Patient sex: M
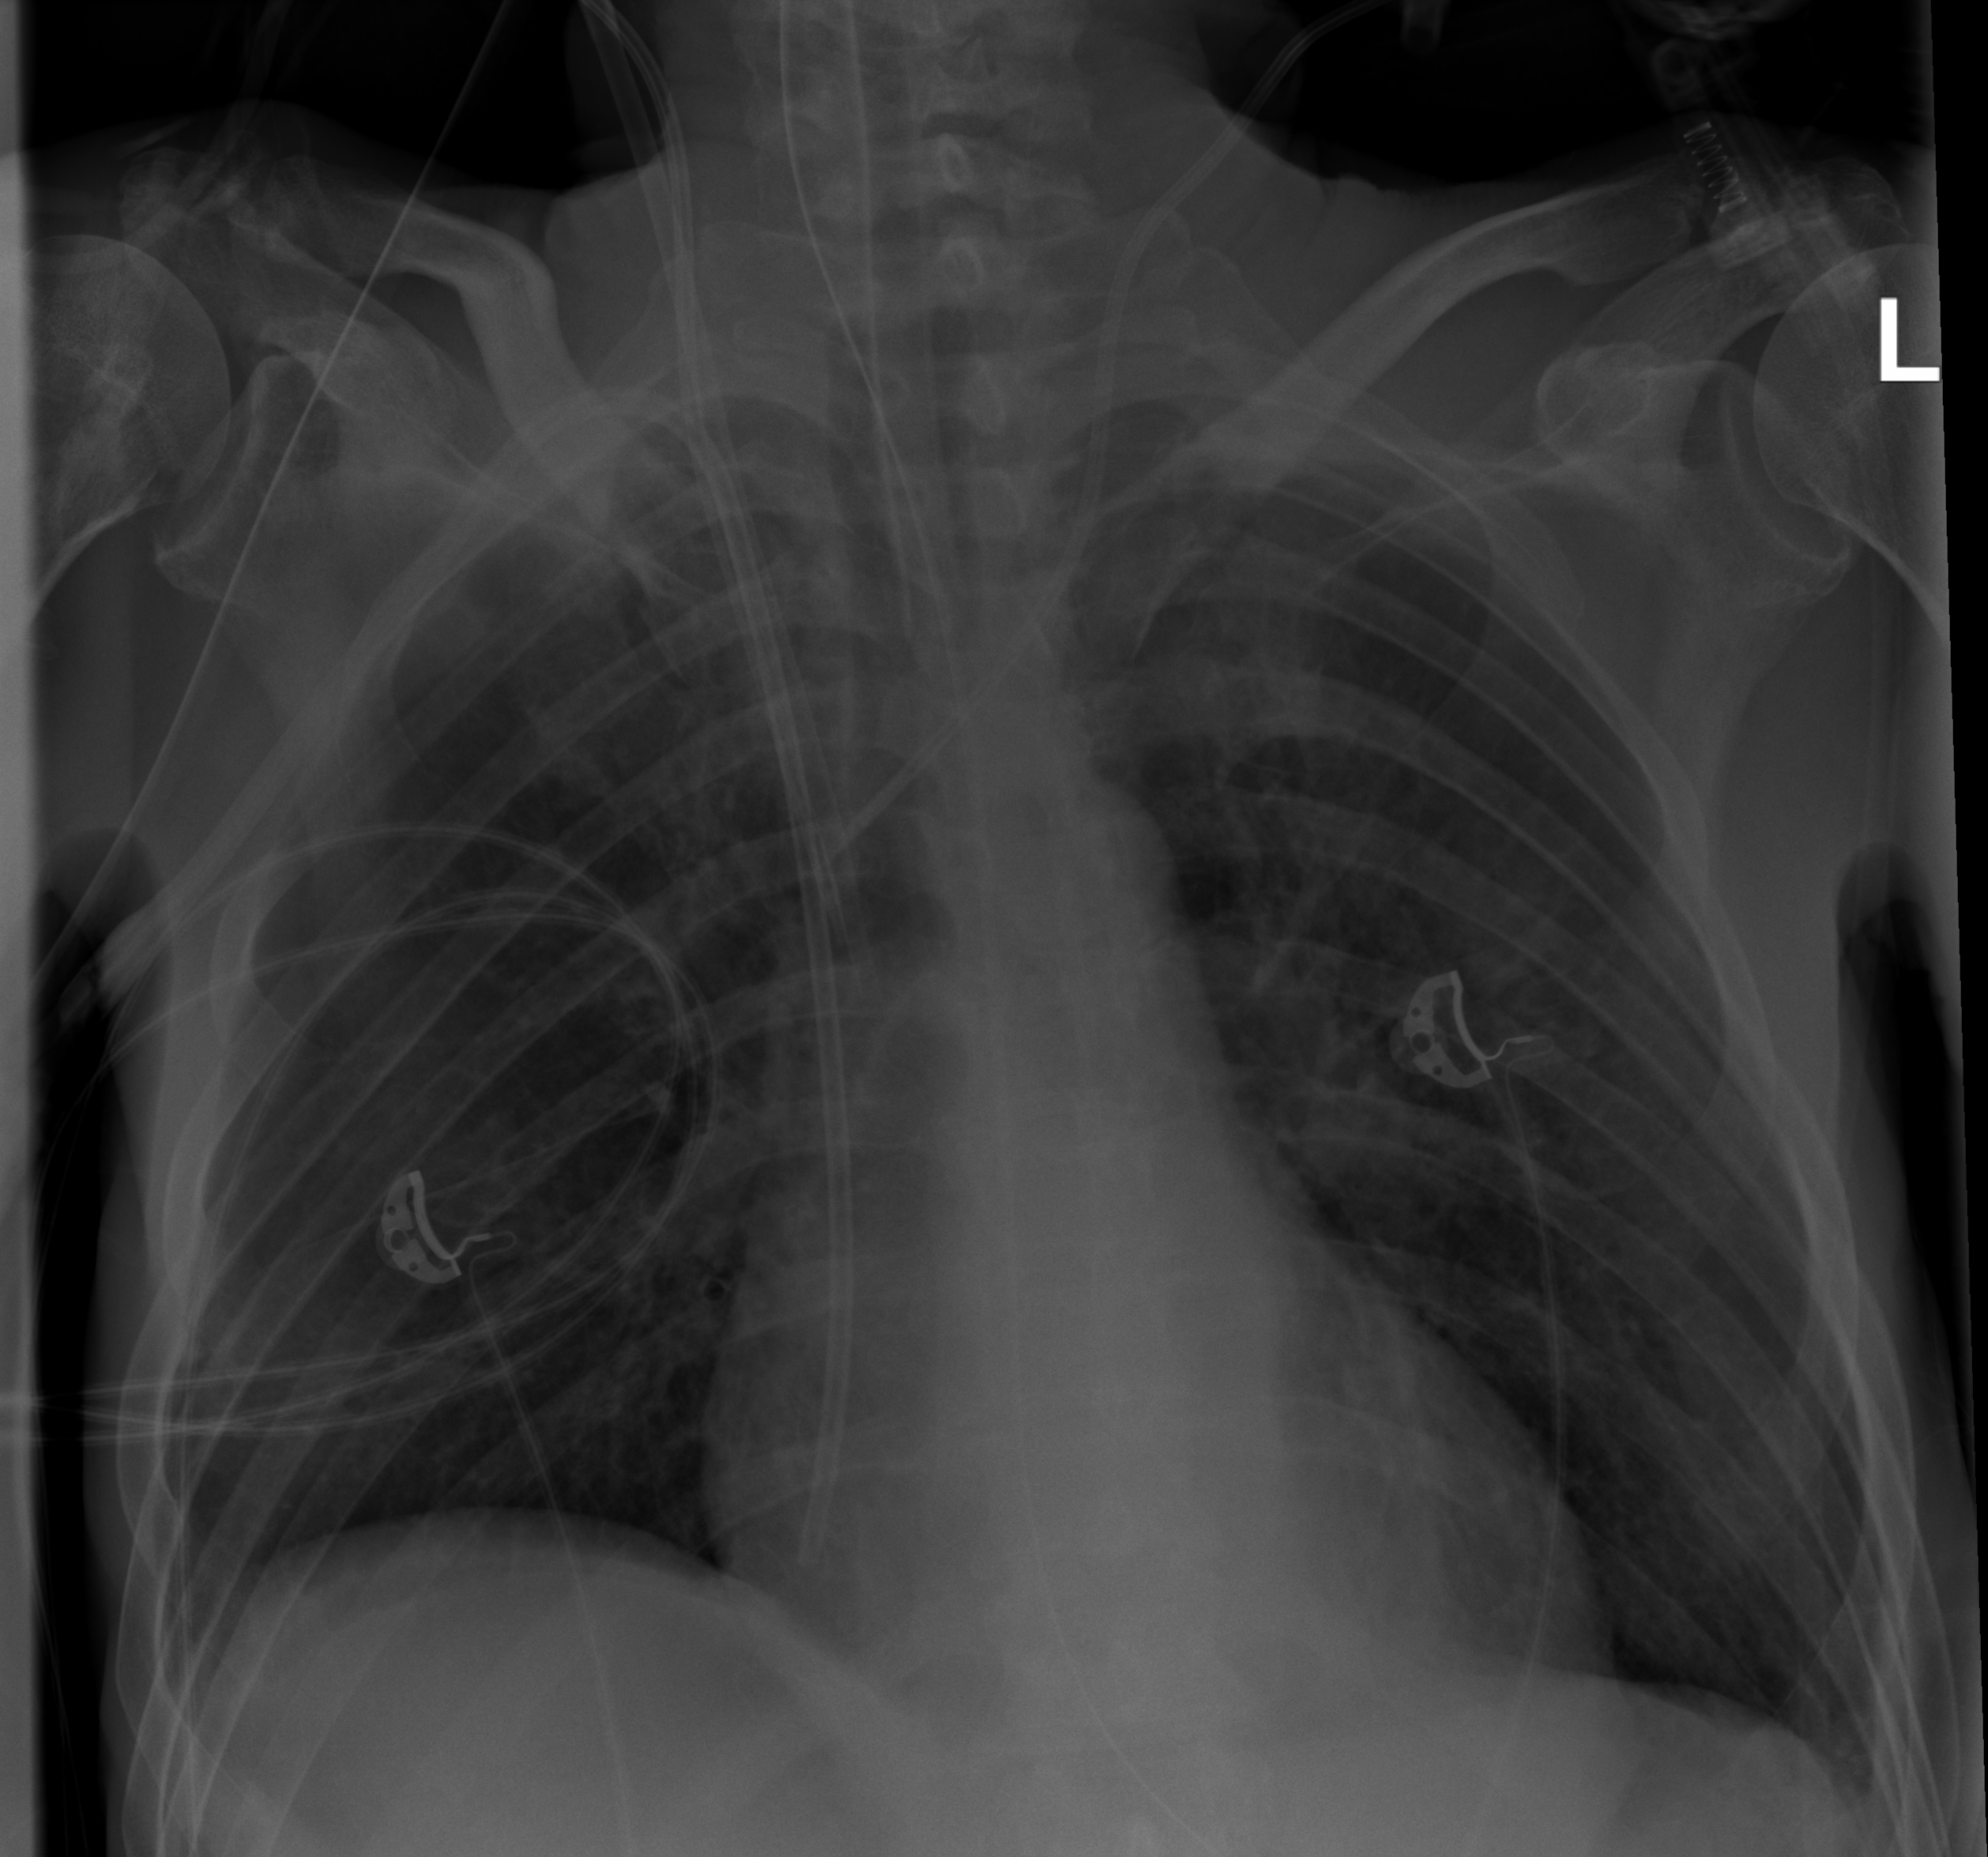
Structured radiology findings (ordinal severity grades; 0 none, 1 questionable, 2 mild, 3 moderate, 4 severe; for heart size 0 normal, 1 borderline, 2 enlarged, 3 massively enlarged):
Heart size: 1
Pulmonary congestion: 2
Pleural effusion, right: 2
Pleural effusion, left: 2
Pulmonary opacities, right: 0
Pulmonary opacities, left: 0
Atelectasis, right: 0
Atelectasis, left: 2